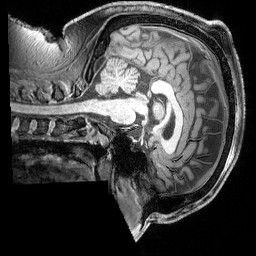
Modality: T1w
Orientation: sagittal
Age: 25
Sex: male
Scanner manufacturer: siemens
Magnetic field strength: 3 T
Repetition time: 2.3 s
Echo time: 0.00324 s